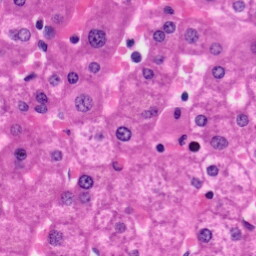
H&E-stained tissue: Liver